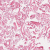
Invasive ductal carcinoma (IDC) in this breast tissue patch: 0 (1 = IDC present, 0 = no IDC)